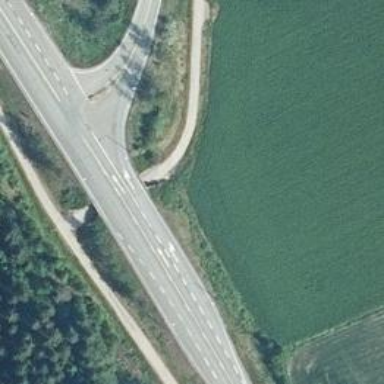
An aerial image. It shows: Asphalt cycleway.